Question: What is the result of this measurement?
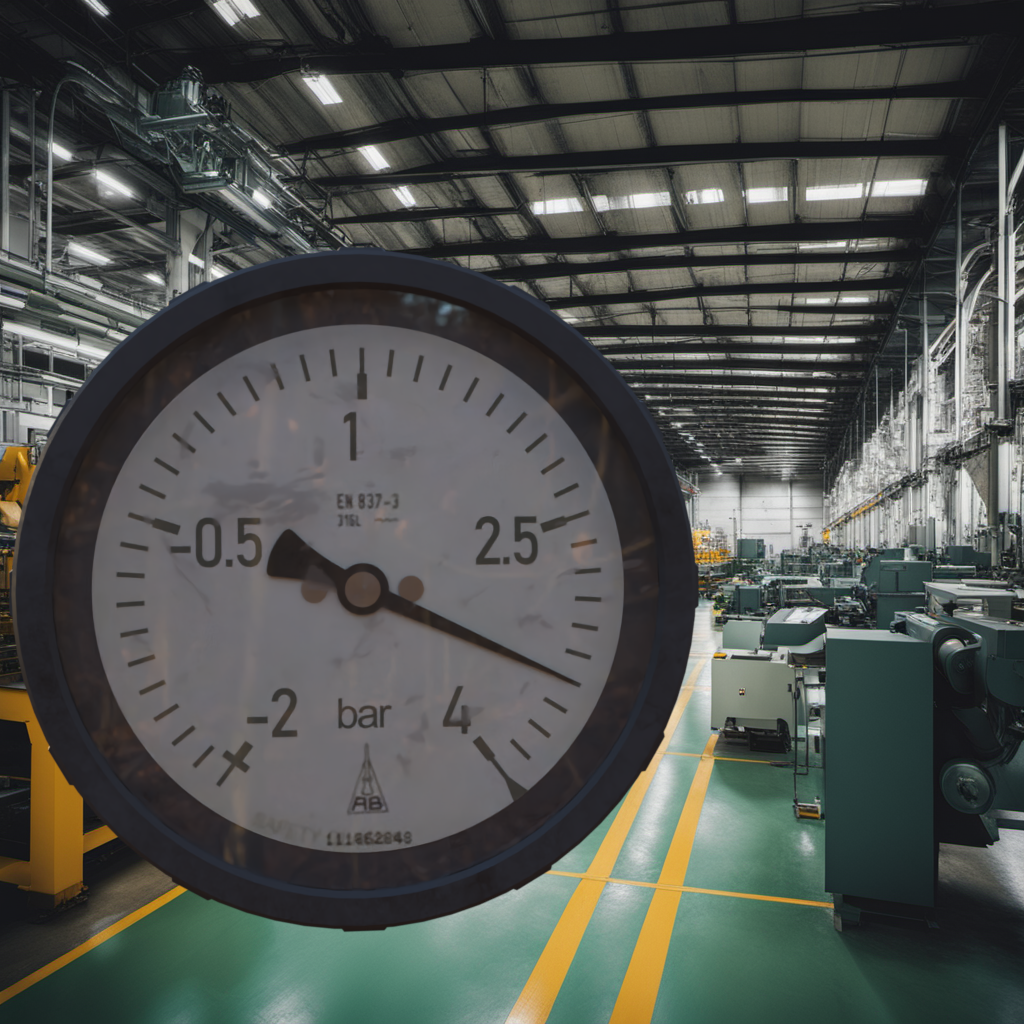
Answer: The result is 3.43
Question: What is the range of the measurement shown in the image?
Answer: The range is from -2 to 4
Question: What is the minimum and maximum reading range of the measurement in the image?
Answer: The minimum value is -2 and the maximum value is 4